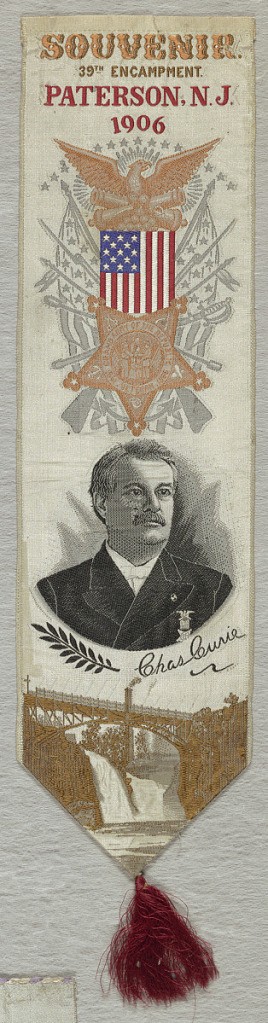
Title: Souvenir 39th Encampment Paterson, N.J.
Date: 1906
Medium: Silk
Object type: Souvenir bookmark with portrait of Caption Charles Curie
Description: ''Souvenir / 39th Encampment / Paterson, N.J. / 1906'' Eagle, flag and seal with ''Grand Army of the Republic / 1861 1866 / Veteran.'' Portrait of a man. ''Chas Curie'' Bridge and water falls under it. Ends folded to make a point. Red tassel attached.